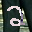
Label: 2